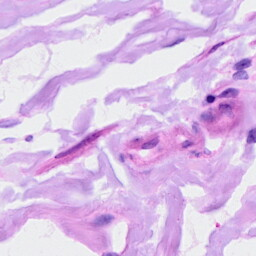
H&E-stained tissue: Ovarian